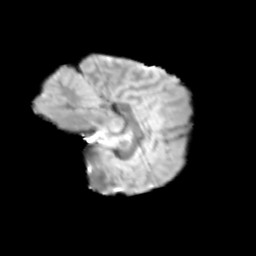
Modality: T2w
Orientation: sagittal
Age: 10
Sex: female
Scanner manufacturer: siemens
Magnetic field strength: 3 T
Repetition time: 3.8 s
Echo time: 0.07 s